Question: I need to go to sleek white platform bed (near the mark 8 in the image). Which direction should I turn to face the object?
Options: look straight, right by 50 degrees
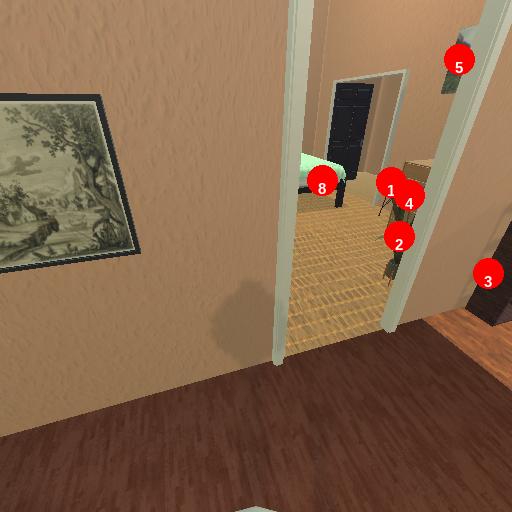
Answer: look straight